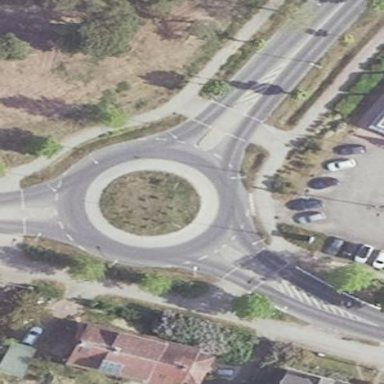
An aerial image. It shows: Secondary road with asphalt surface leading to roundabout junction.